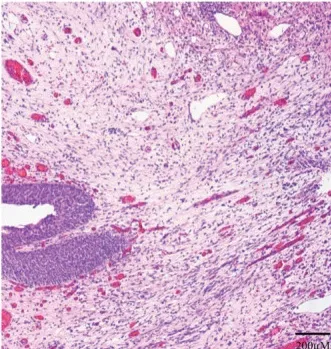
The second TUR and postoperative pathology results. (D) The result of second postoperative pathology with HE staining indicated chronic inflammation.
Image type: pathology (h&e)